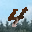
Label: 4